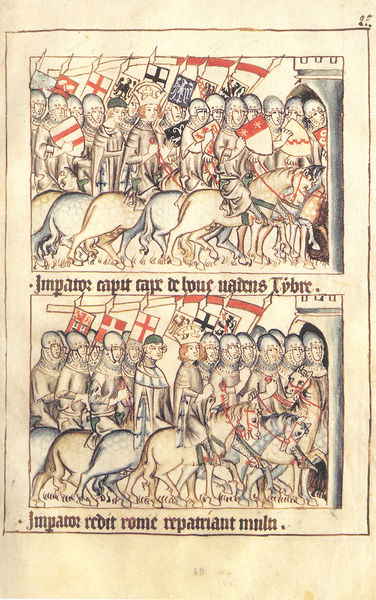
Titel: Trierer Bildhandschrift/Bilderchronik von Kaiser Heinrich VII. und Kurfürst Balduin von Luxemburg 1308-1313/ Kaiser Heinrichs Romfahrt
Schlagwörter: adler, gruppe, menschen, stadt, menge, england, krone, pferde, reiter, turm, hufe, reiten, schrift, fahnen, zwei, mauer, schlacht, gefolge, könig, soldaten, tor, oben, unten, eingang, buch, kreuz, festung, seite, illustration, text, koloriert, ritter, heer, rüstung, buchseite, wappen, mittelalter, lanzen, flaggen, ankunft, handschrift, latein, einzug, manuskript, minuskel, illumination, einritt